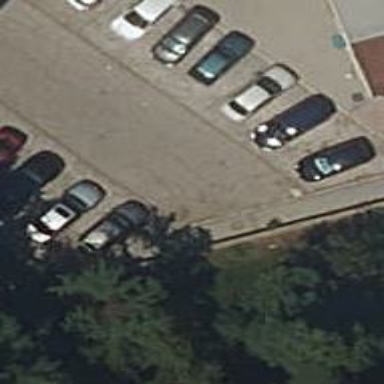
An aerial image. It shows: Parking aisle designated as service road.